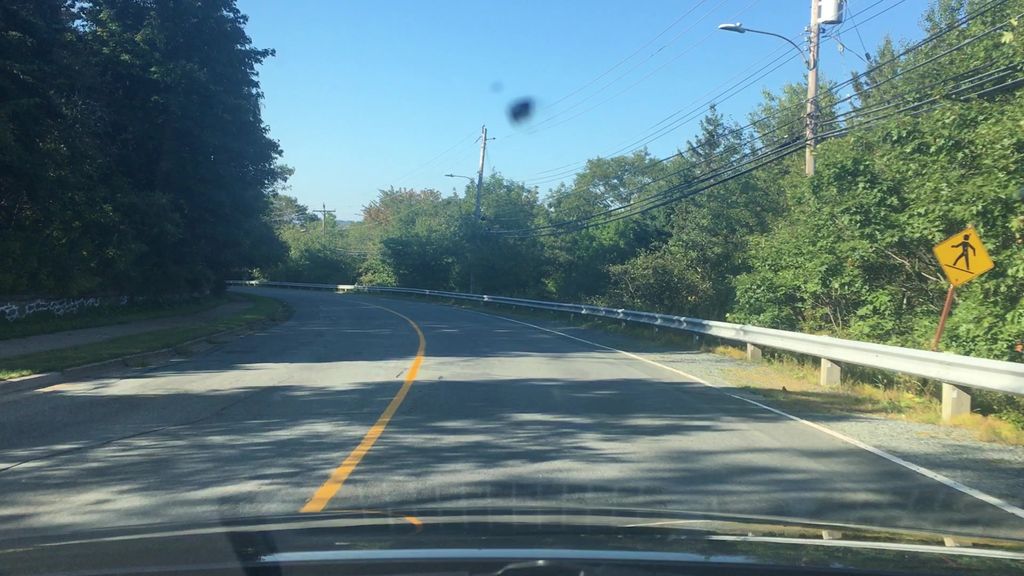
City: halifax